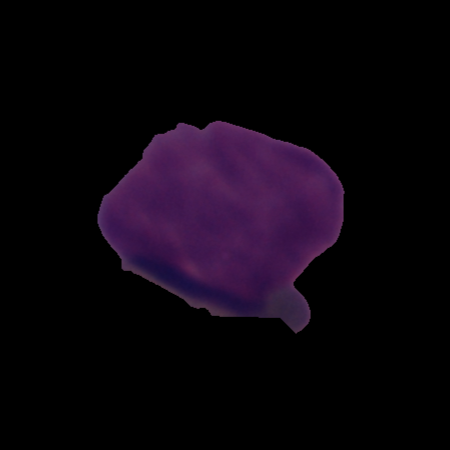
Label: cancer